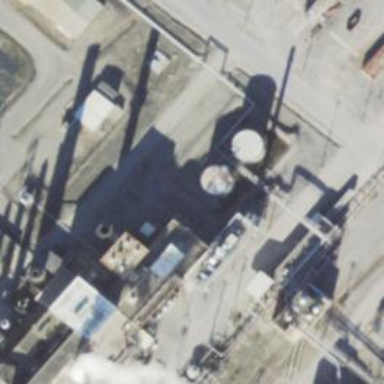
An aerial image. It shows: Storage tank that is man-made.